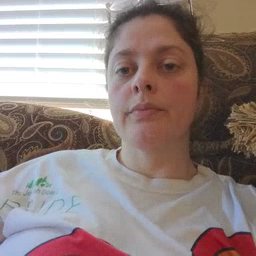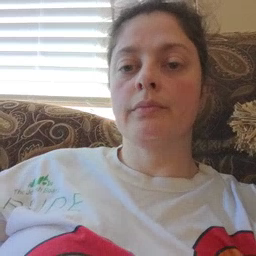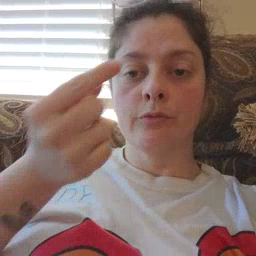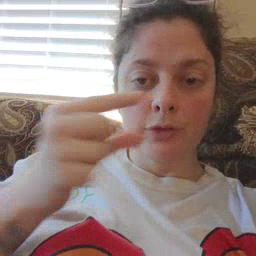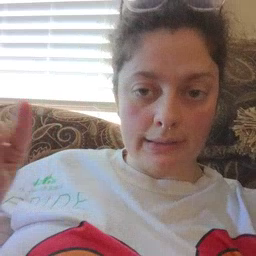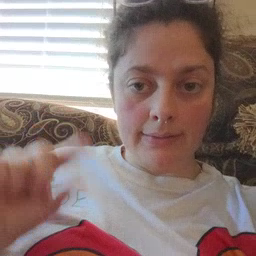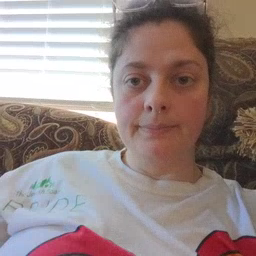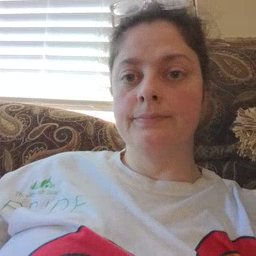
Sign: green